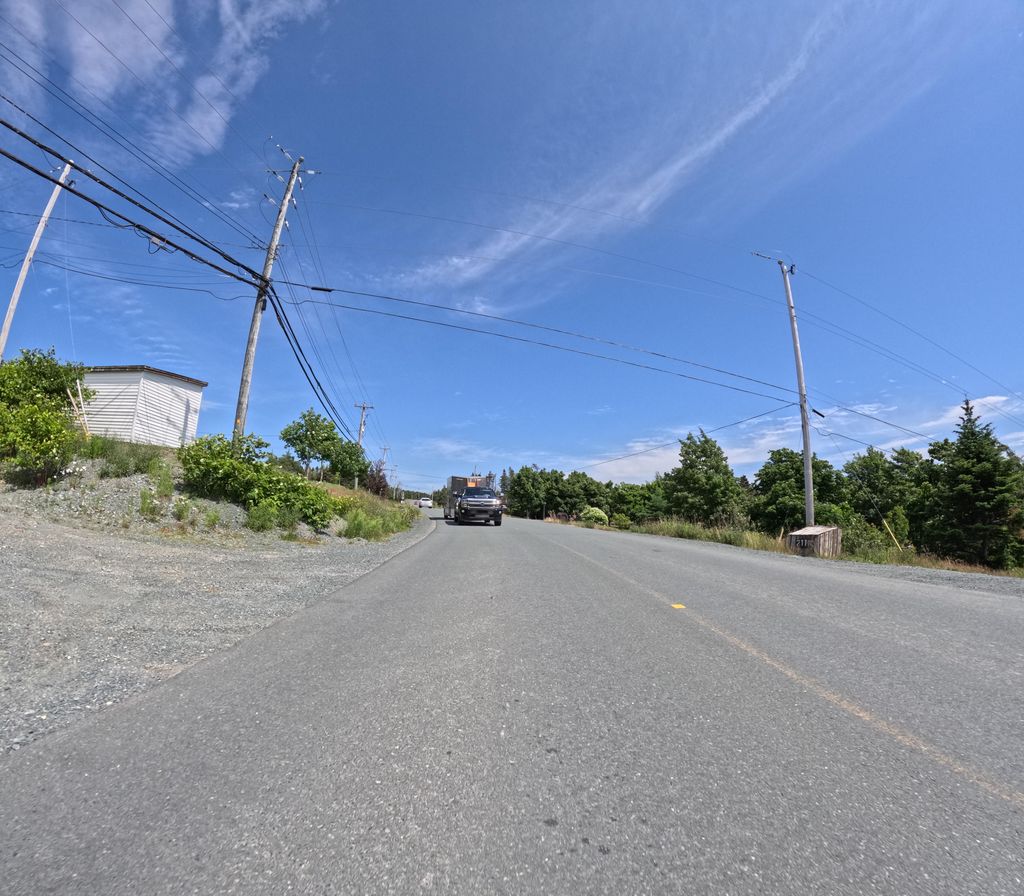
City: st_johns